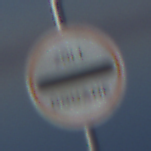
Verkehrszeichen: Zollstelle
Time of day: MorningAfternoon
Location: Outdoor (Nature)
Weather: PartlyCloudy
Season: NotSpecified
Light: Natural